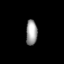
Tissue: lung
Cell type: T cells
Senescence score: 0.5432
Nuclear area (px): 278
Mean DAPI intensity: 158.133